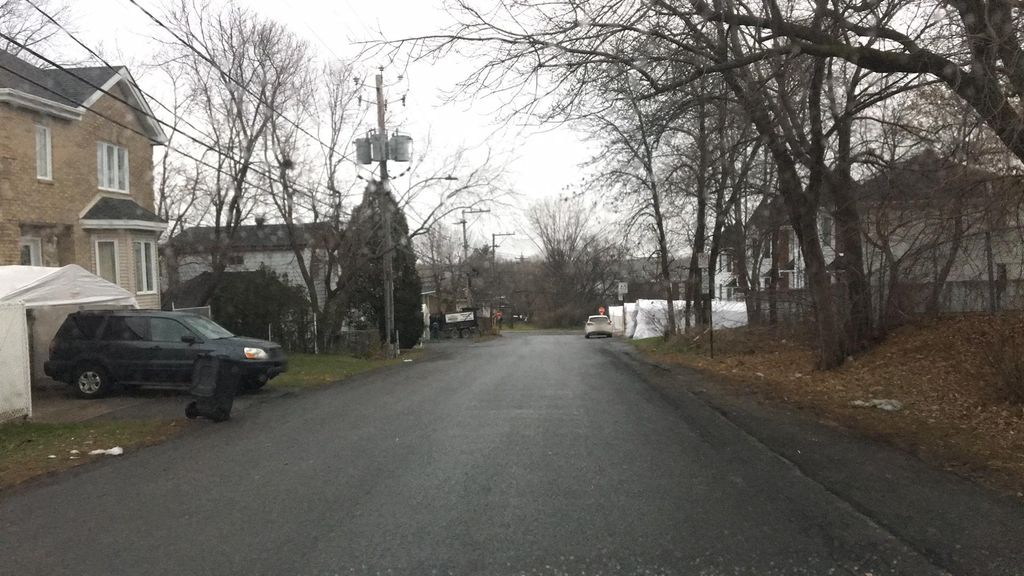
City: montreal